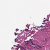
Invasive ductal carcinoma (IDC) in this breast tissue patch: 0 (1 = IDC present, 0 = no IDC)